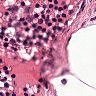
Metastatic tissue present: no